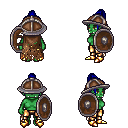
a pixel art fantasy rpg character, female body template, orc, green skin, brown tattered cape, gold greaves, blue short topknot hairstyle, chain helm, gold boots, shield, four views (front, back, left, right), 2x2 character sprite sheet, small pixel art, hard edges, no anti-aliasing